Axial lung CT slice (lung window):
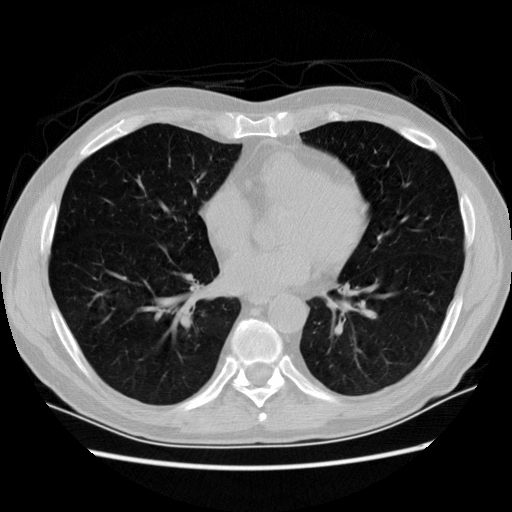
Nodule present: yes
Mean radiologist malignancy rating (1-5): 3.5